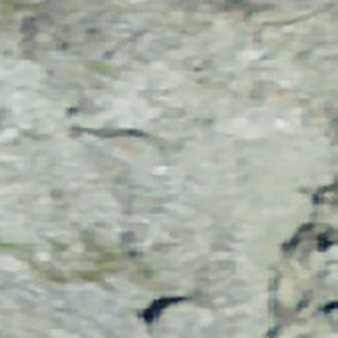
Label: other